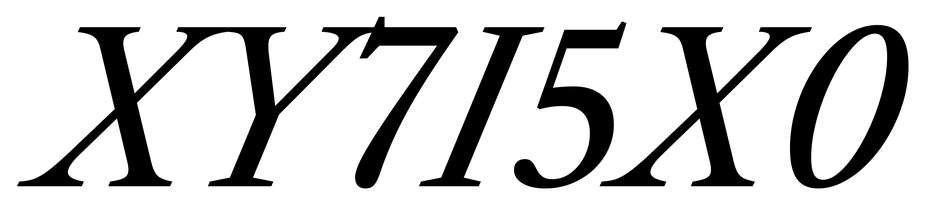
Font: LibreCaslonText-Italic_Italic